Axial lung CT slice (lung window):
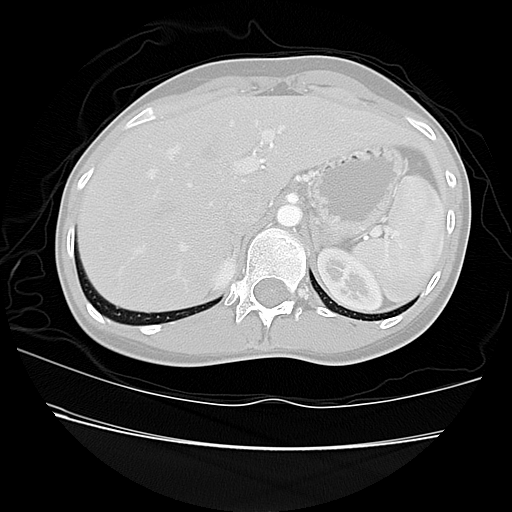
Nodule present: no